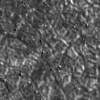
Atmospheric dust classification: not_dusty